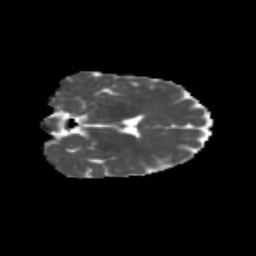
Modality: MD
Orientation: coronal
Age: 50
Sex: female
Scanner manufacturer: siemens
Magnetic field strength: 3 T
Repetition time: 1.8 s
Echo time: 0.07 s